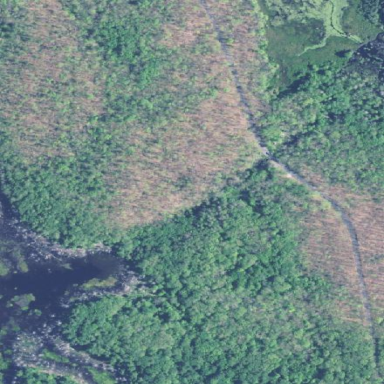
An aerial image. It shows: Mixed woodland area with various types of leaves.